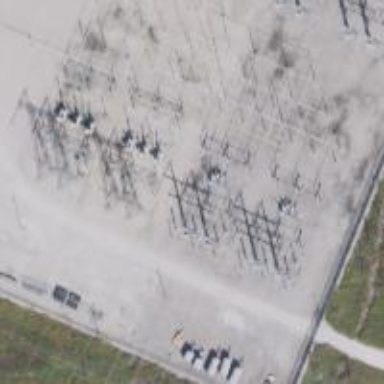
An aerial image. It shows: Switch for power supply.